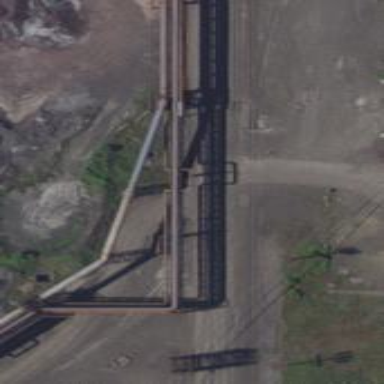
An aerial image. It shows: Rail spur service.